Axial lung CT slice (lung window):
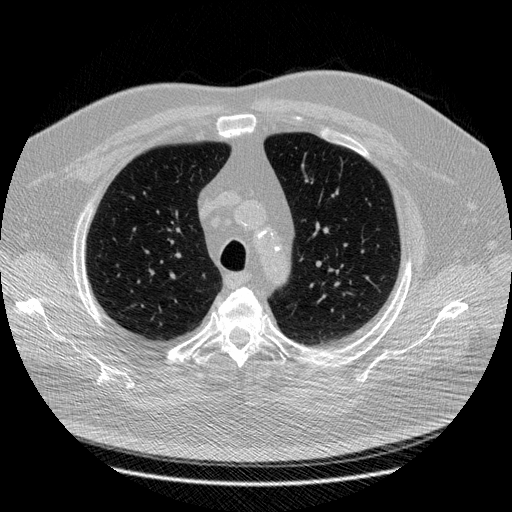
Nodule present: no